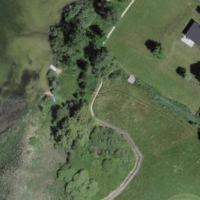
EUNIS habitat code: 52
Species observed at this site:
Rhamnus cathartica
Corvus corone
Sylvia borin
Bucephala clangula
Aegithalos caudatus
Sylvia atricapilla
Poecile palustris
Larus michahellis
Cygnus olor
Erithacus rubecula
Phoenicurus ochruros
Phoenicurus phoenicurus
Corvus corax
Periparus ater
Cyanistes caeruleus
Sturnus vulgaris
Troglodytes troglodytes
Chloris chloris
Pyrrhula pyrrhula
Passer domesticus
Turdus merula
Saxicola rubetra
Hirundo rustica
Milvus migrans
Milvus milvus
Turdus pilaris
Phylloscopus trochilus
Motacilla alba
Delichon urbicum
Tachybaptus ruficollis
Certhia brachydactyla
Podiceps cristatus
Anthus trivialis
Turdus philomelos
Fulica atra
Podiceps nigricollis
Prunella modularis
Turdus viscivorus
Buteo buteo
Anthus pratensis
Chroicocephalus ridibundus
Phylloscopus collybita
Phragmites australis
Pica pica
Garrulus glandarius
Falco tinnunculus
Acrocephalus scirpaceus
Motacilla cinerea
Acrocephalus arundinaceus
Anas platyrhynchos
Accipiter gentilis
Aythya ferina
Acrocephalus palustris
Aythya fuligula
Fringilla coelebs
Regulus ignicapilla
Carduelis carduelis
Columba palumbus
Phalacrocorax carbo
Parus major
Carpodacus erythrinus